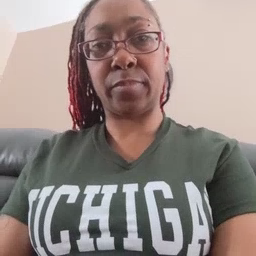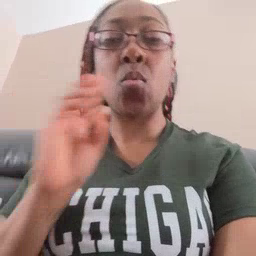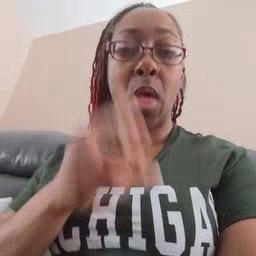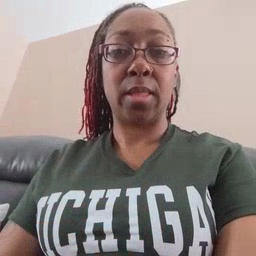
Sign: will